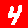
Digit: 4